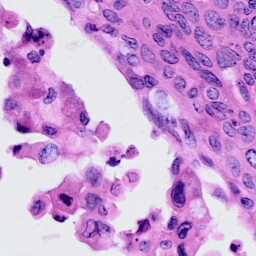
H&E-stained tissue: Cervix